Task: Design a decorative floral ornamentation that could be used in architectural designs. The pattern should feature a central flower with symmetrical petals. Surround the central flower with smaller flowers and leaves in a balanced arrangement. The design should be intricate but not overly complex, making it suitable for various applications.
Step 1500:
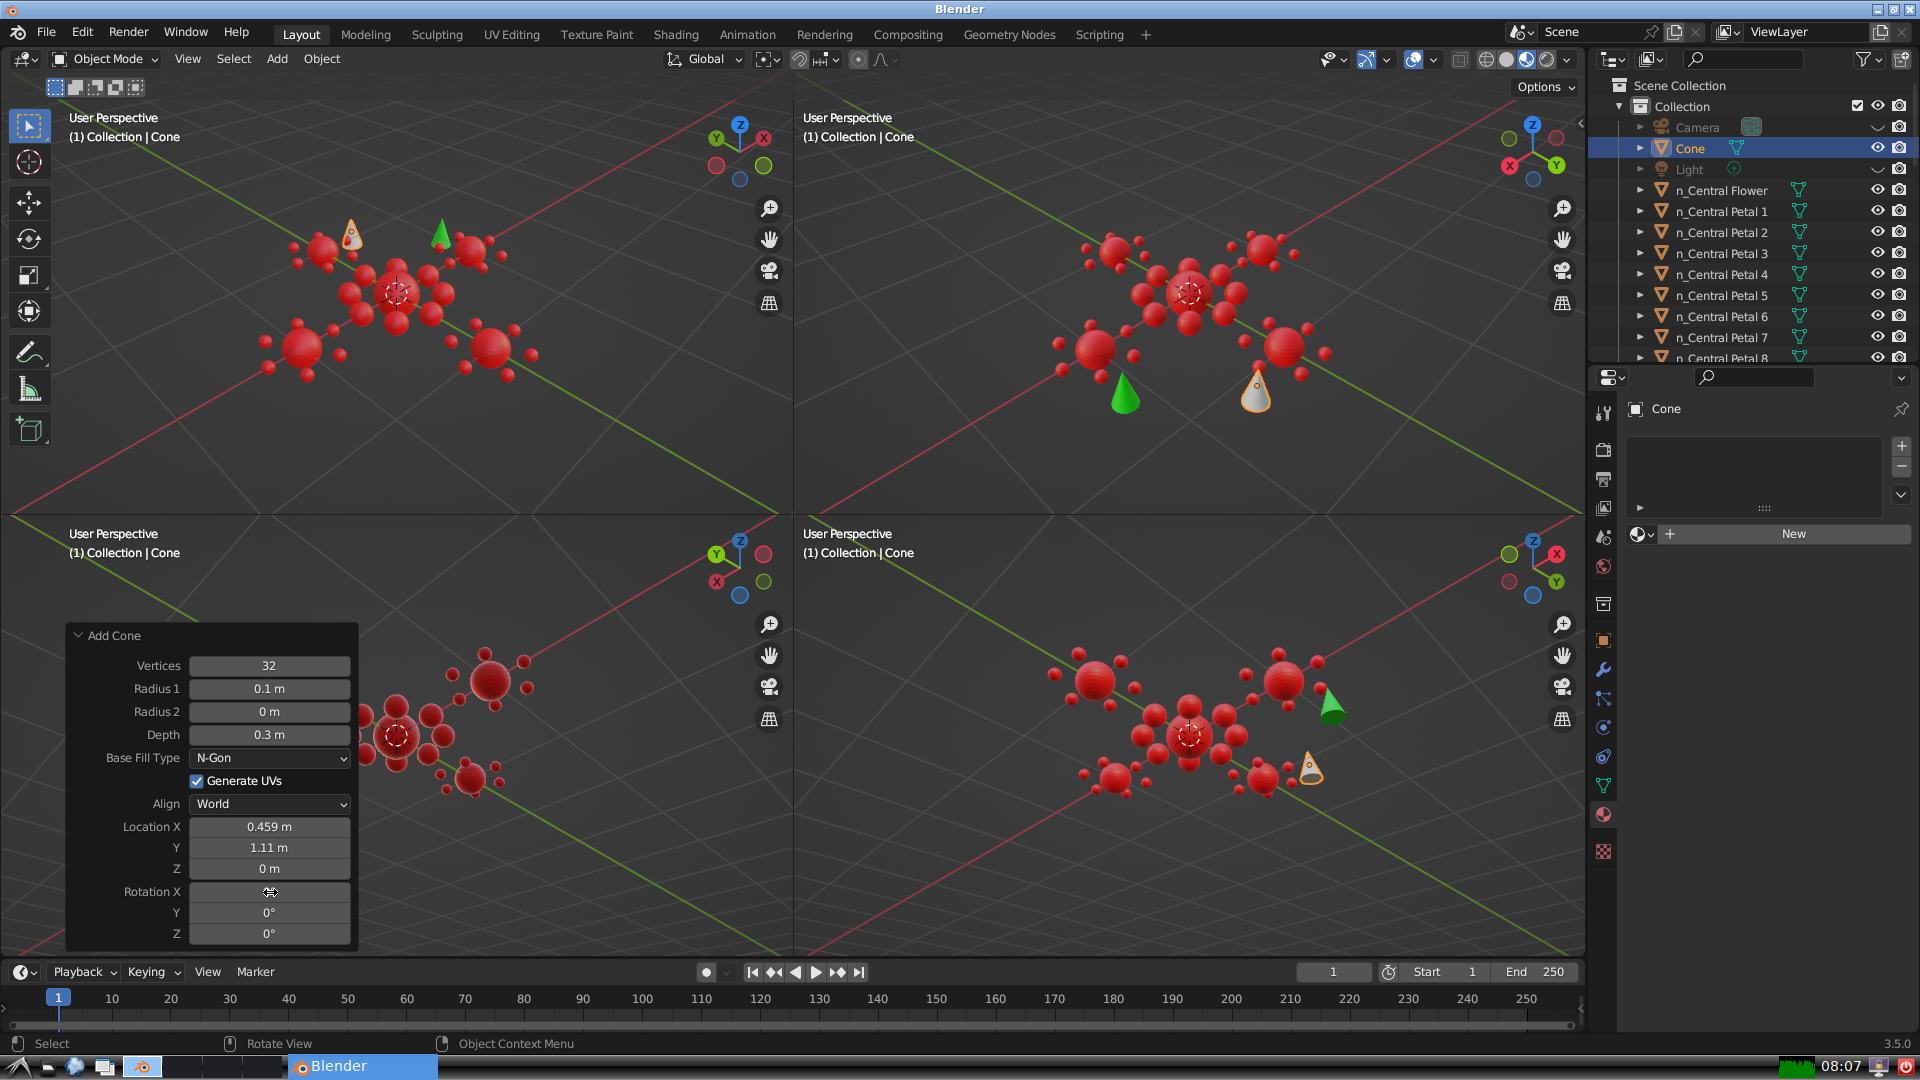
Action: click: no